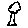
Label: tree